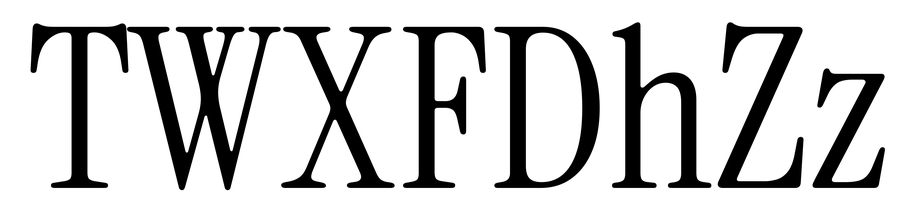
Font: InstrumentSerif-Regular